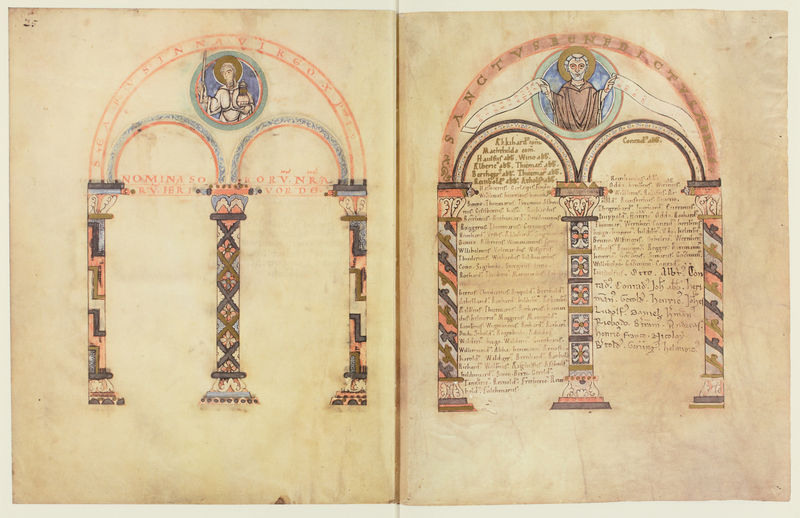
Titel: Liber Vitae der Abtei Corvey
Institution: Münster, Staatsarchiv
Schlagwörter: blau, blätter, mann, hell, säule, säulen, weiss, zeichnung, rot, muster, ornament, bibel, blatt, schrift, papier, bogen, zwei, bögen, buch, kloster, seite, schwert, heiligenschein, mittelalter, rundbögen, mönch, heiliger, ornamentik, handschrift, romanisch, spruchband, apostel, evangelist, evangelisten, manuskript, illumination, latain, sanctus, rundbgogen, irnamentik